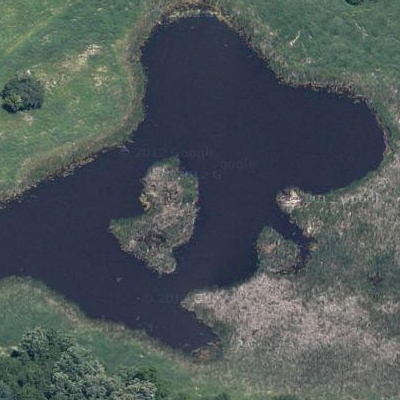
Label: RiverLake